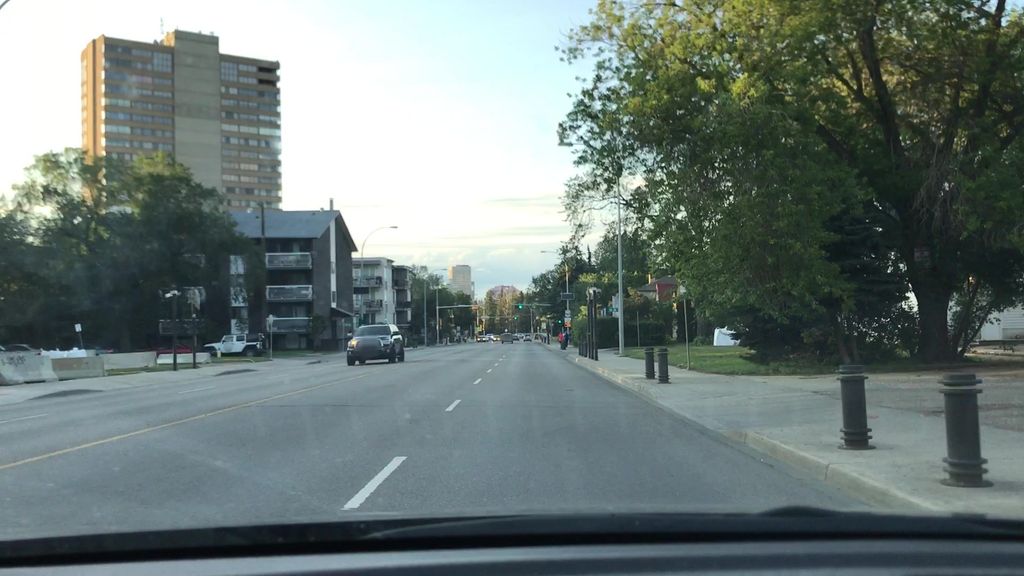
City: edmonton